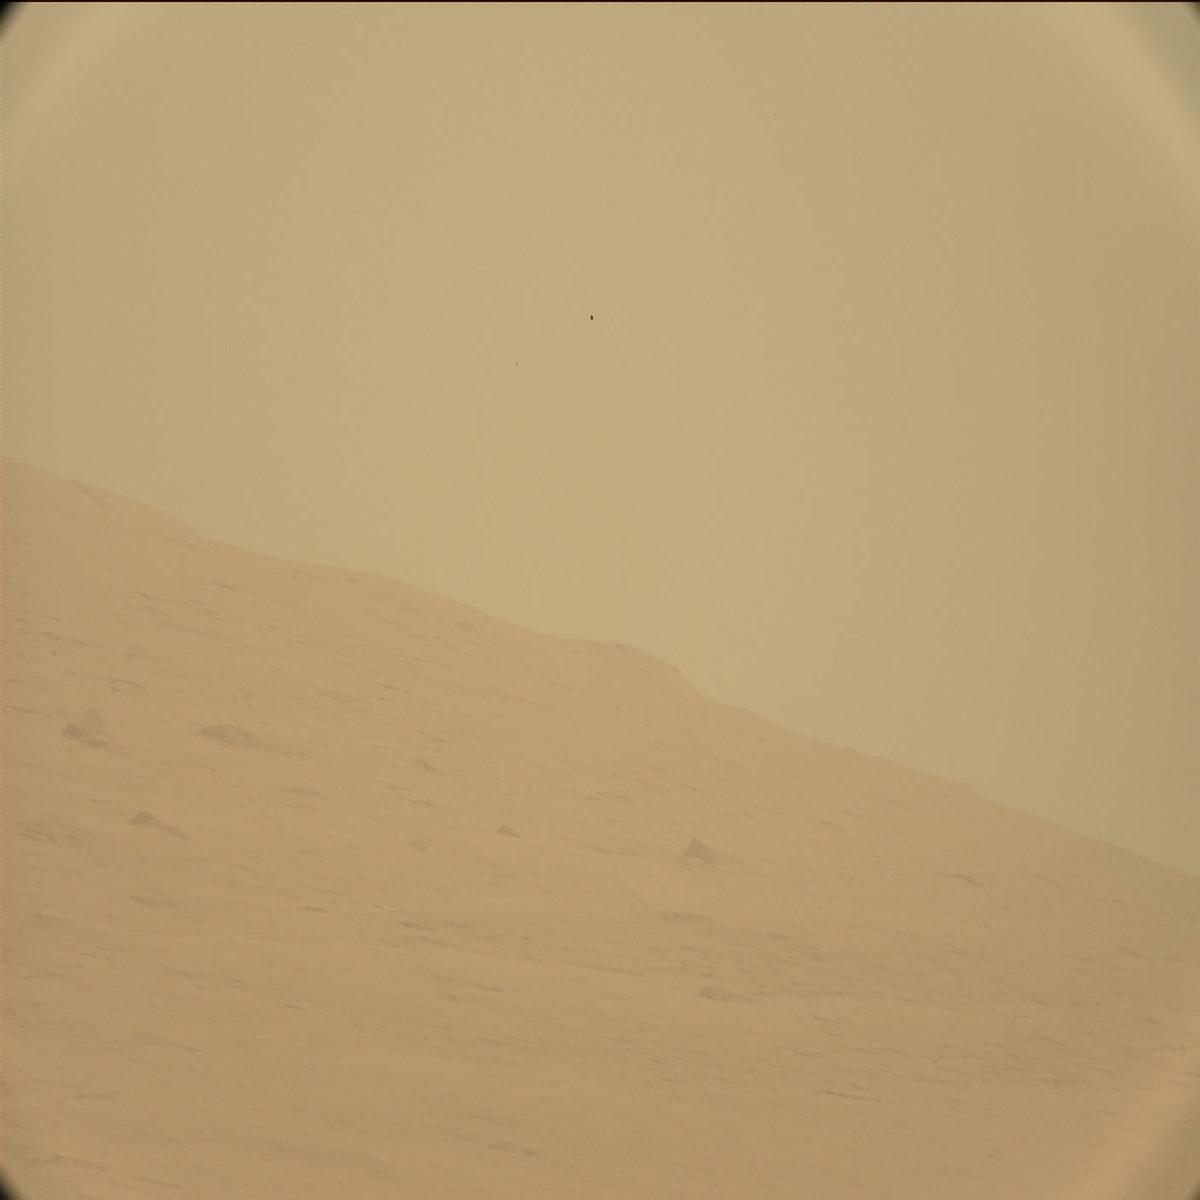
Terrain classes present: Ridge, Sky